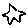
Label: star